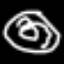
Label: donut